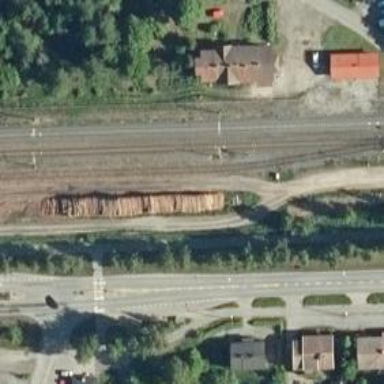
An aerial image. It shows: Siding railway line with electrified contact line for the trains.